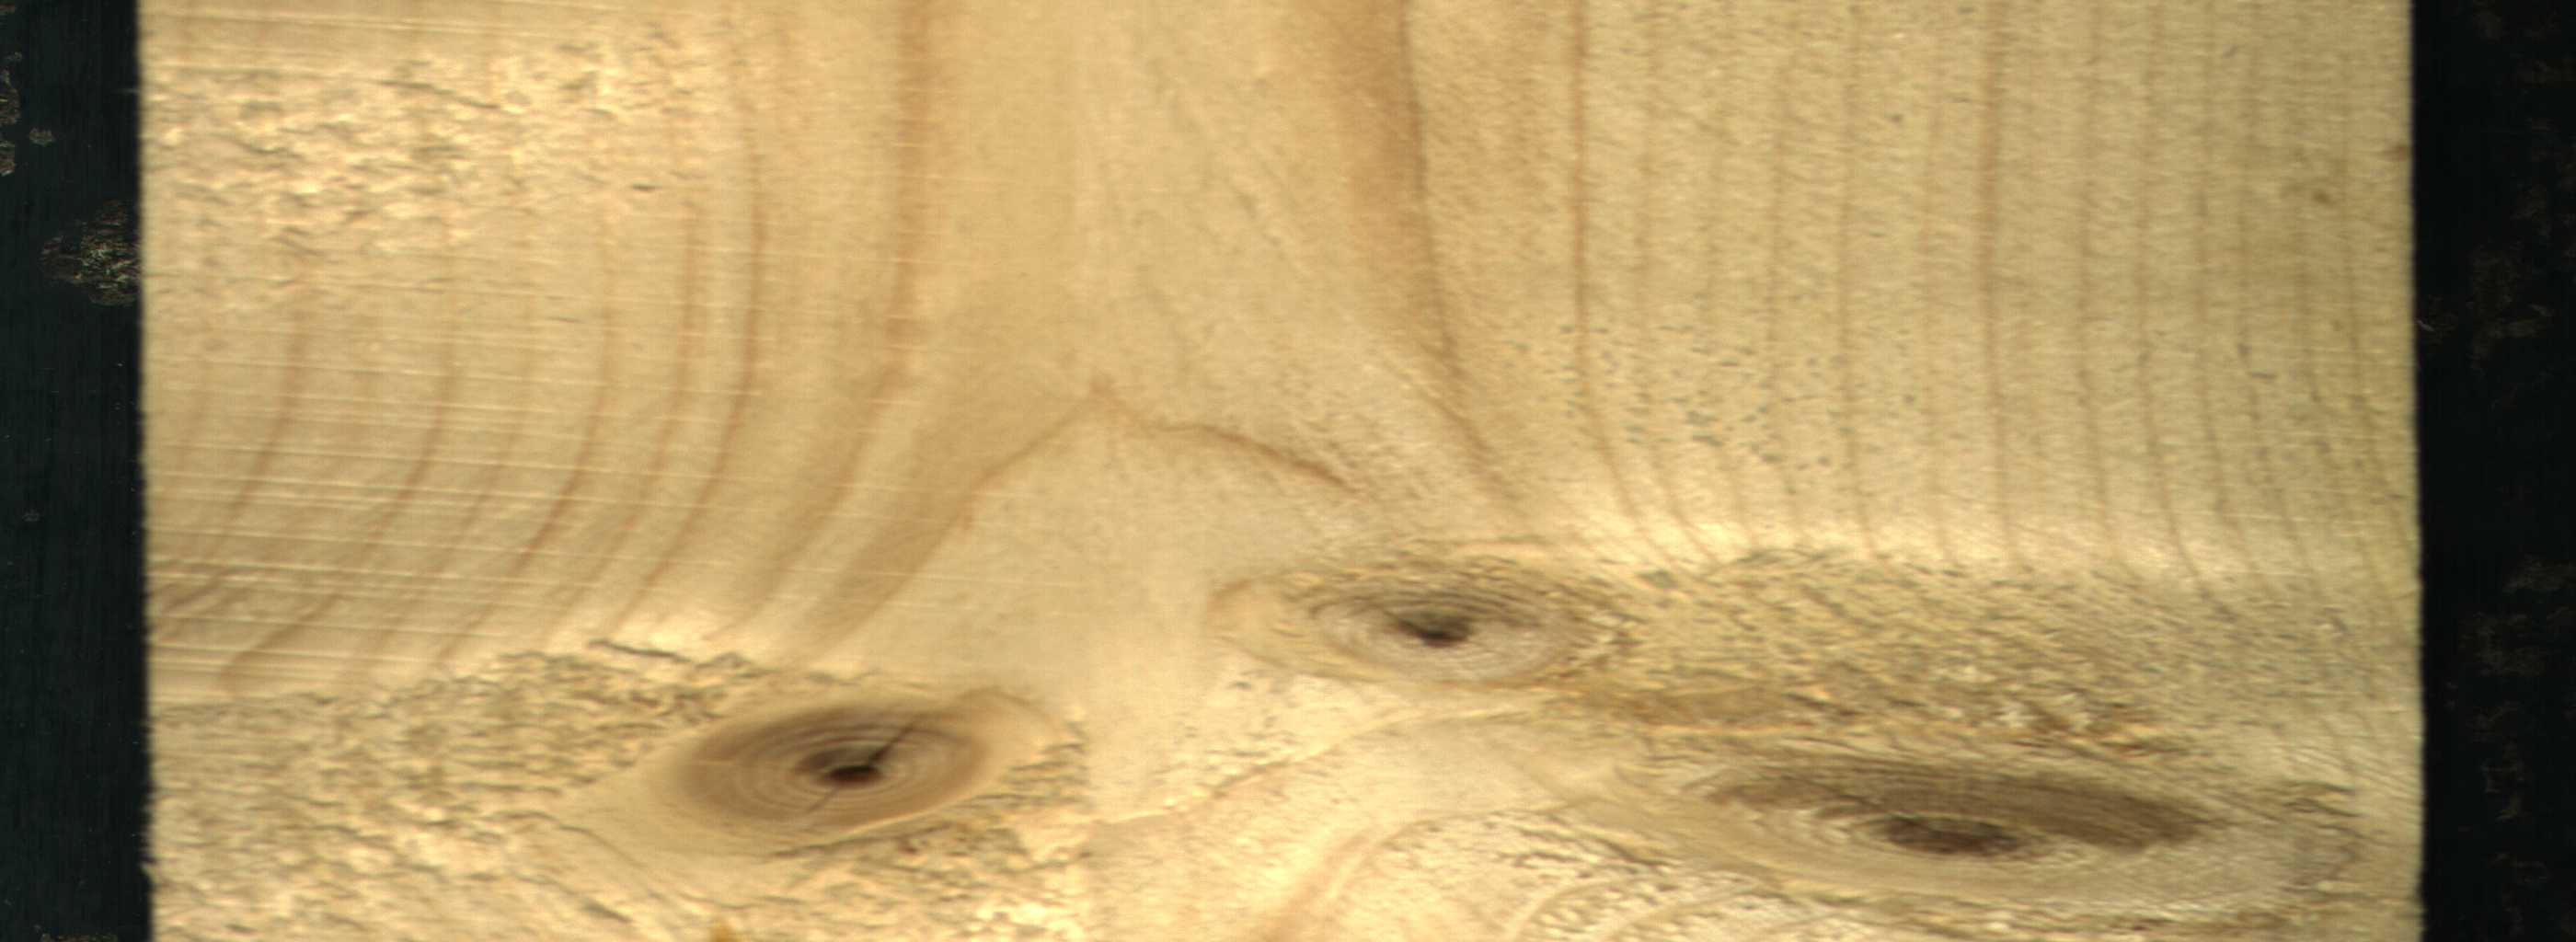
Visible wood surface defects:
Dead_Knot
Live_Knot
Live_Knot